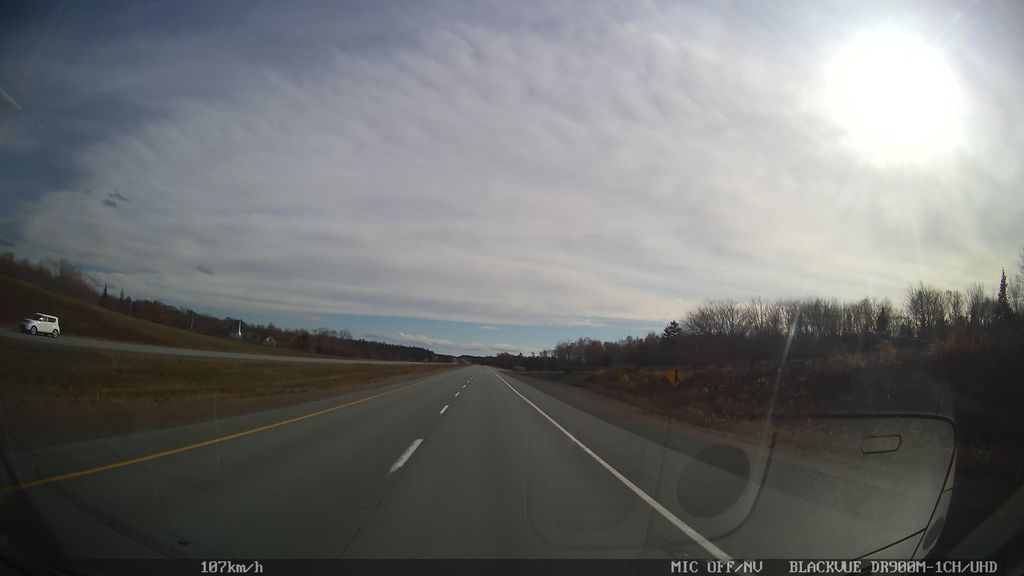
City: halifax